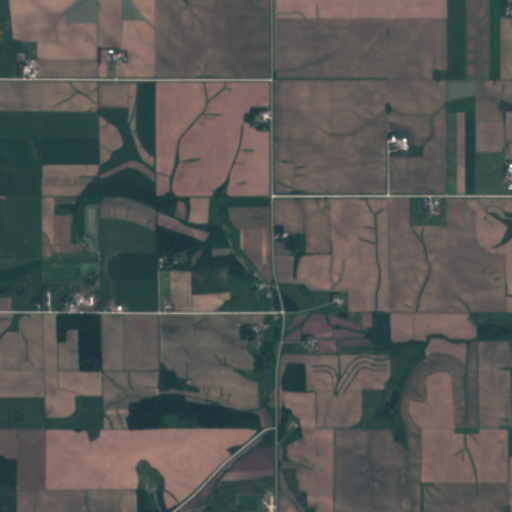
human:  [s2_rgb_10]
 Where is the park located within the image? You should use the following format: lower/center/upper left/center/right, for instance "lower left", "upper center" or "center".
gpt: The park is located in the center of the image.
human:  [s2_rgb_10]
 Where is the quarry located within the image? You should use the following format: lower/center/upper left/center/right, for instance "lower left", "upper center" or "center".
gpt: There is no quarry in the image.